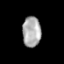
Tissue: prostate
Cell type: Epithelial cells
Senescence score: 0.1804
Nuclear area (px): 549
Mean DAPI intensity: 171.322